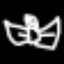
Label: angel